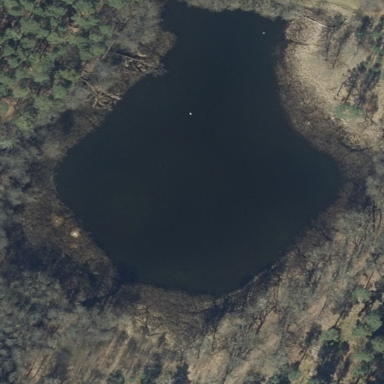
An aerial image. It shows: Lake with natural water.